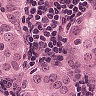
Metastatic tissue present: yes